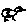
Label: bird